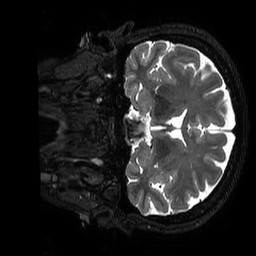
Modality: T2w
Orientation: coronal
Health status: ill
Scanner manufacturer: philips
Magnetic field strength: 3 T
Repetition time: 2.5 s
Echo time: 0.331 s